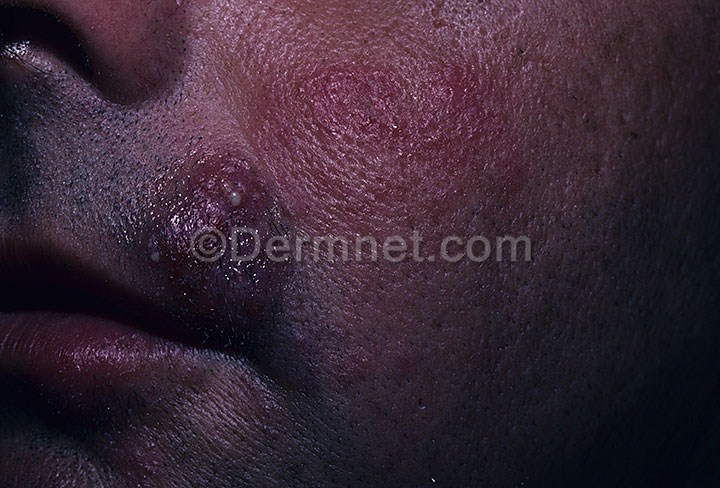
Disease: Tinea Ringworm Candidiasis and other Fungal Infections